Field crop: tomato
Growth stage: 2
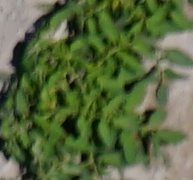
Species: tomato